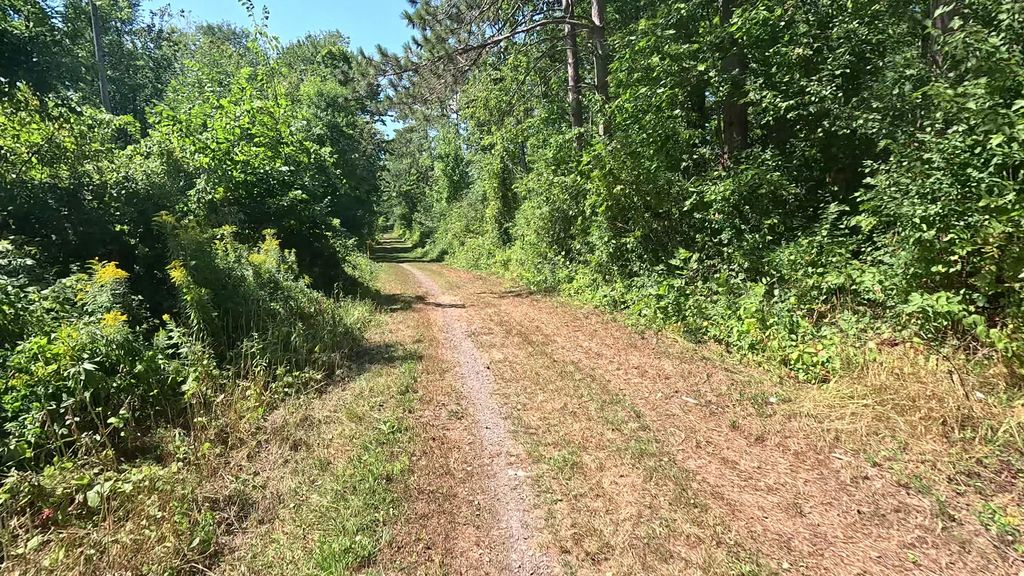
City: ottawa-gatineau